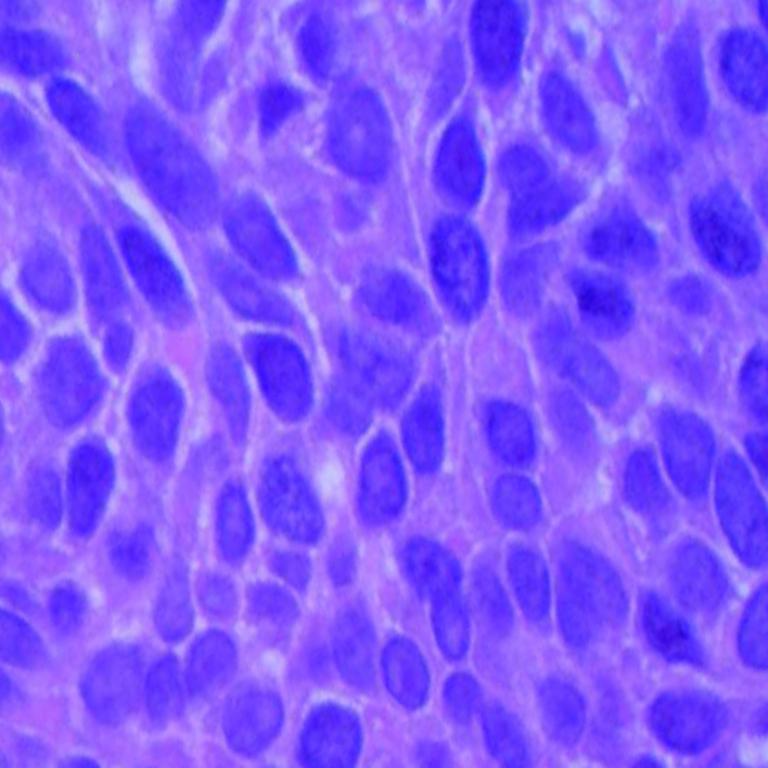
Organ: lung
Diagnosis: squamous carcinomas